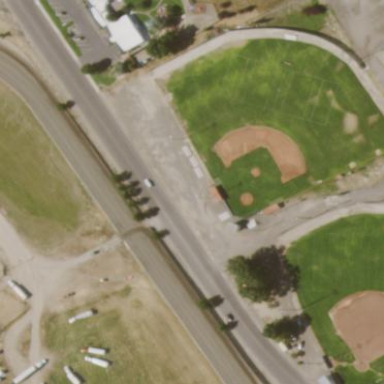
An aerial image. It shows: Baseball pitch for leisure and sports activities.